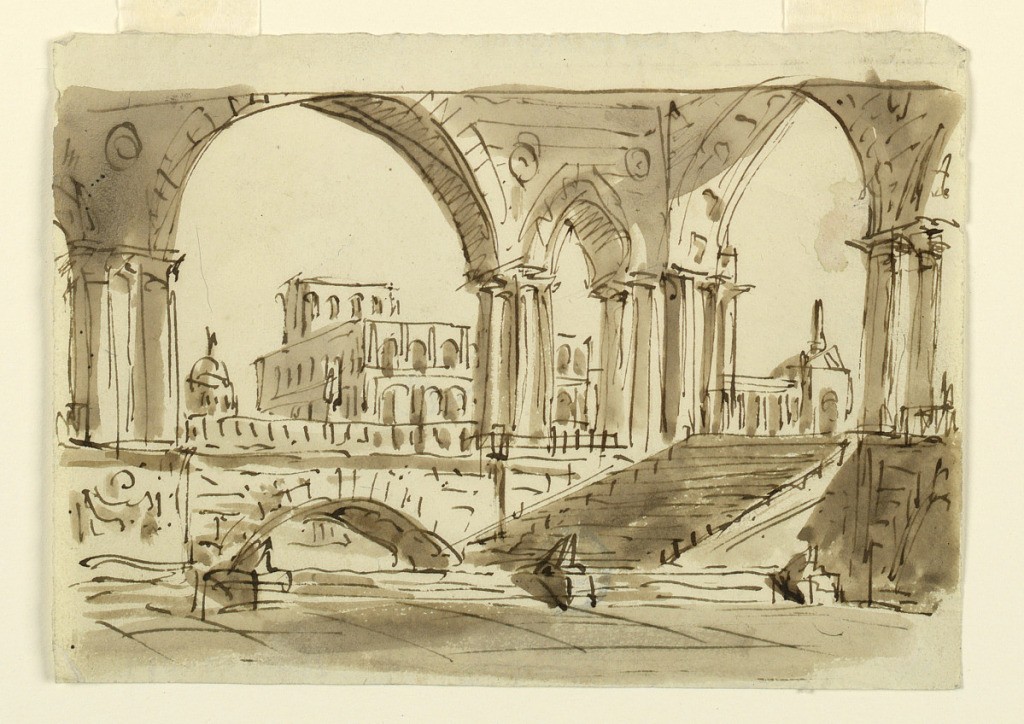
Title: Stage Design, Portico and Stairs
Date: early 19th century
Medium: Pen and bistre ink, brush and wash on paper
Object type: Drawing
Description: Horizontal rectangle. Portico, stairs leading into it, building to be seen through archways.